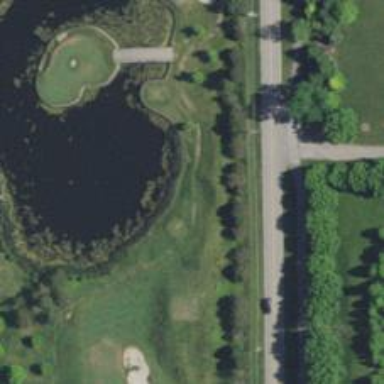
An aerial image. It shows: Path for both road and golf.